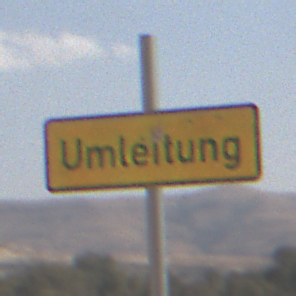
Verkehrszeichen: Umleitungsankuendigung
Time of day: Midday
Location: Outdoor (Nature)
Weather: PartlyCloudy
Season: NotSpecified
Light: Natural